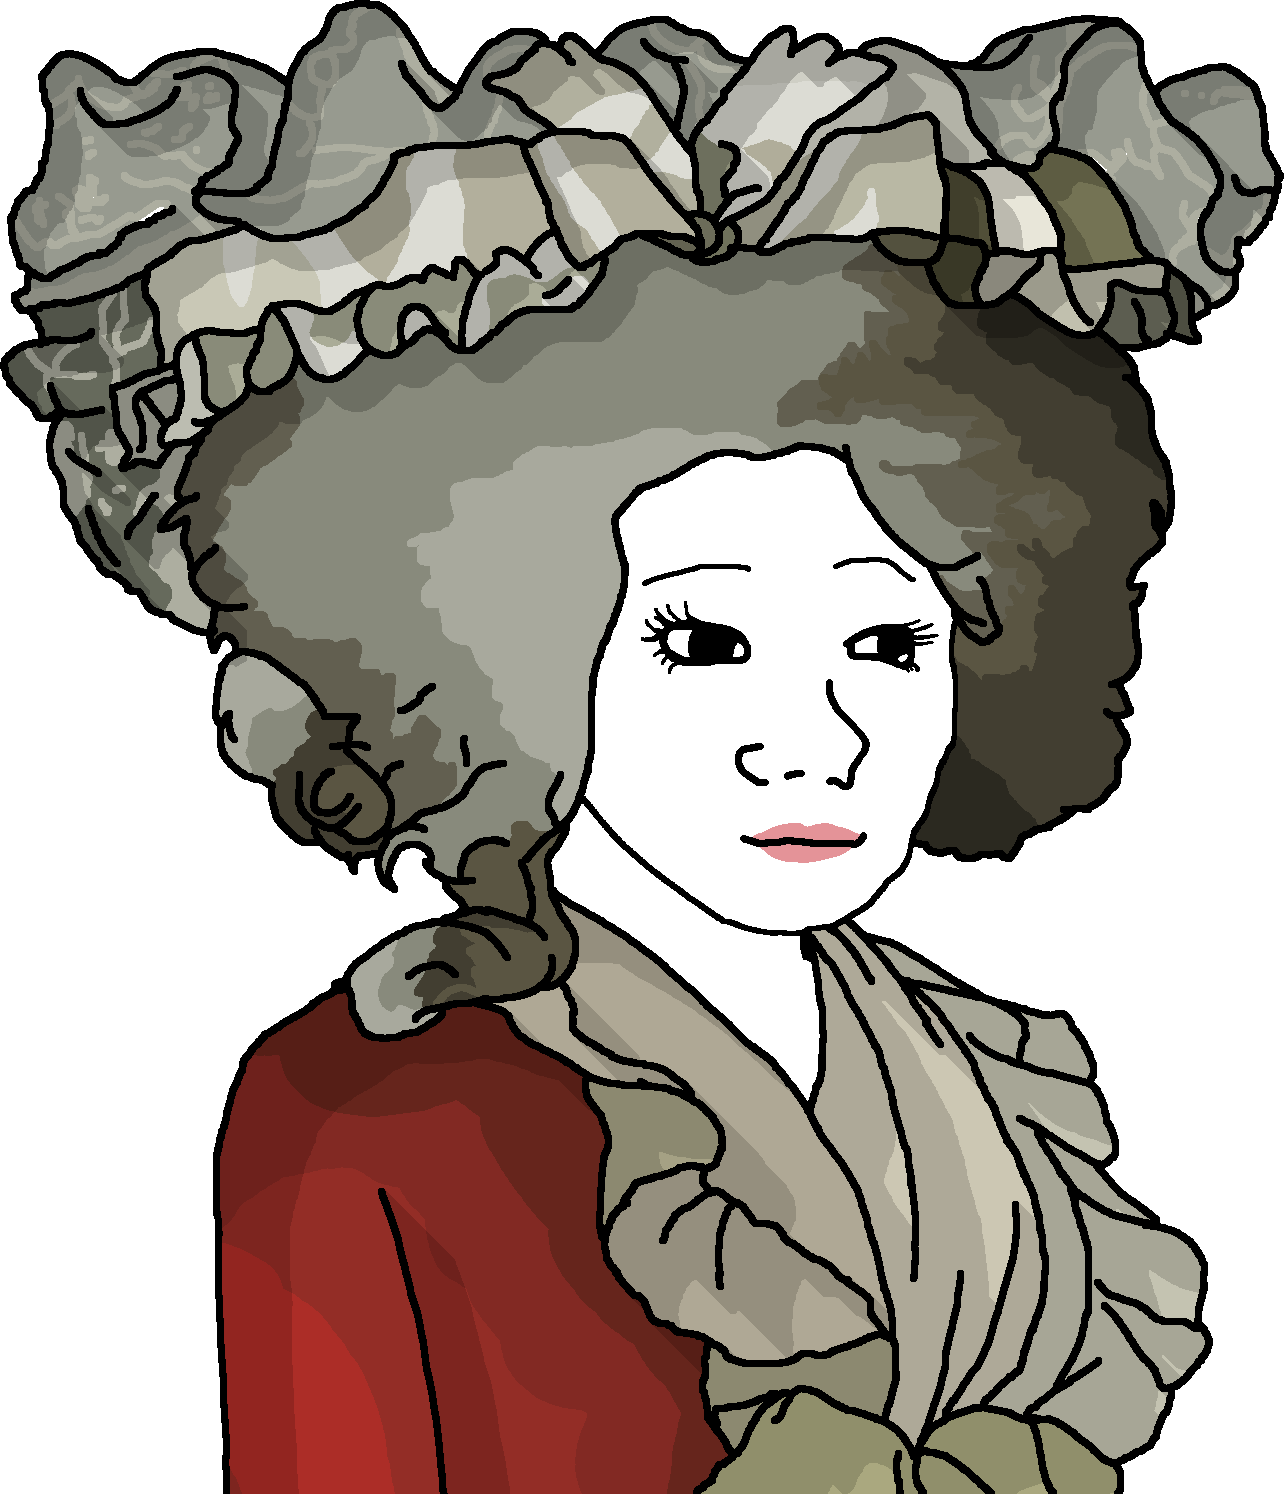
Label: 5_Trad_Wife